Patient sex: F
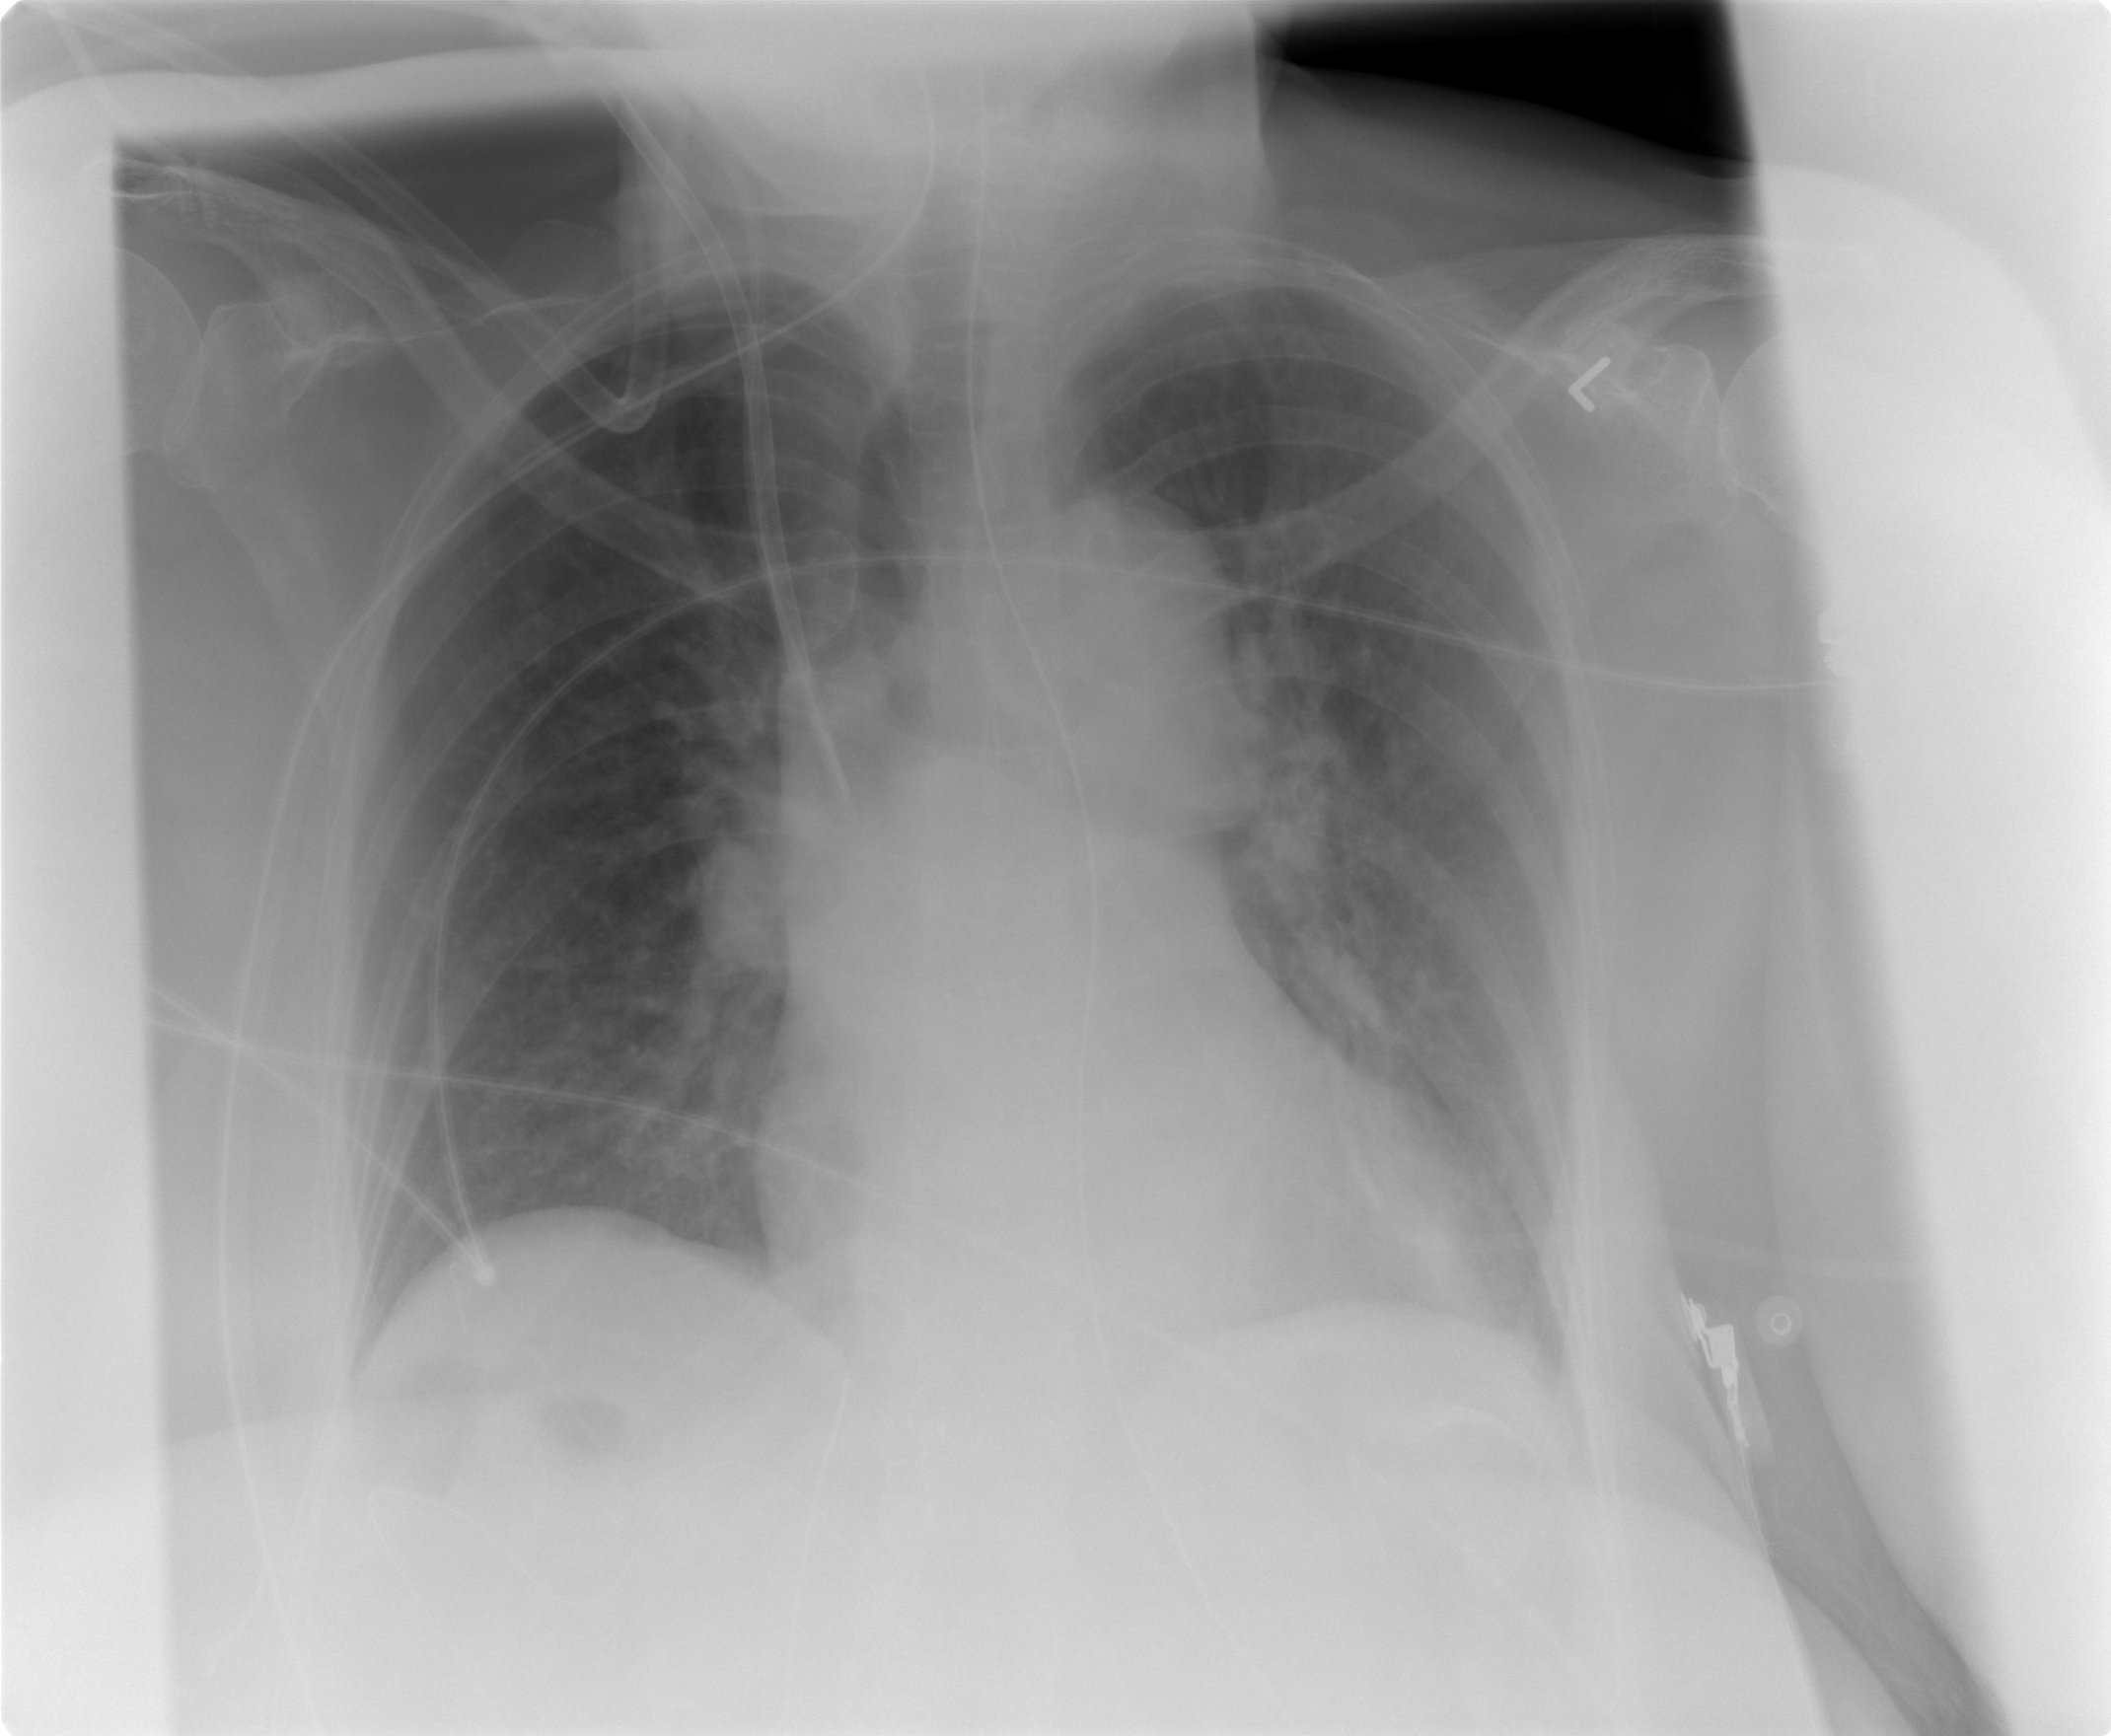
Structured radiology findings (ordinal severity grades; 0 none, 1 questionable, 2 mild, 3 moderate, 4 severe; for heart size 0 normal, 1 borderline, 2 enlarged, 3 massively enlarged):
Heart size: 1
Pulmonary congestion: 2
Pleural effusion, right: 0
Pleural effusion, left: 0
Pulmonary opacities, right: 0
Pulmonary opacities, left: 0
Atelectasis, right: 0
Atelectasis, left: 1